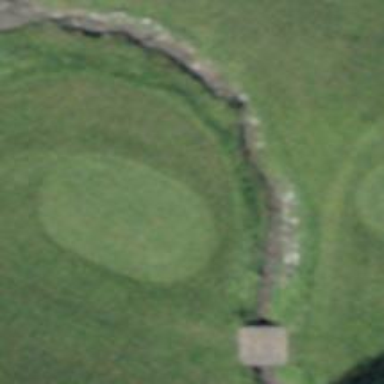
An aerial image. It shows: Golf tee on grassy land.